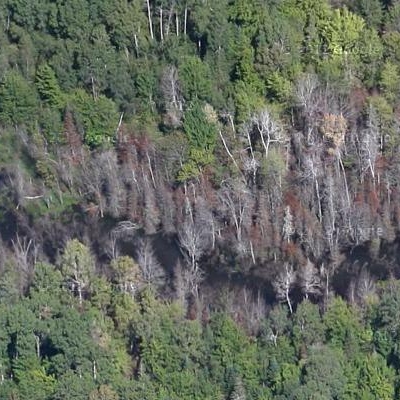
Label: Forest